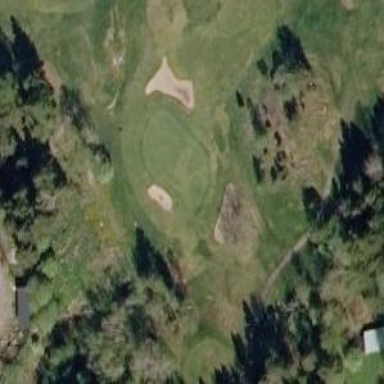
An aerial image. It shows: Golf hole.